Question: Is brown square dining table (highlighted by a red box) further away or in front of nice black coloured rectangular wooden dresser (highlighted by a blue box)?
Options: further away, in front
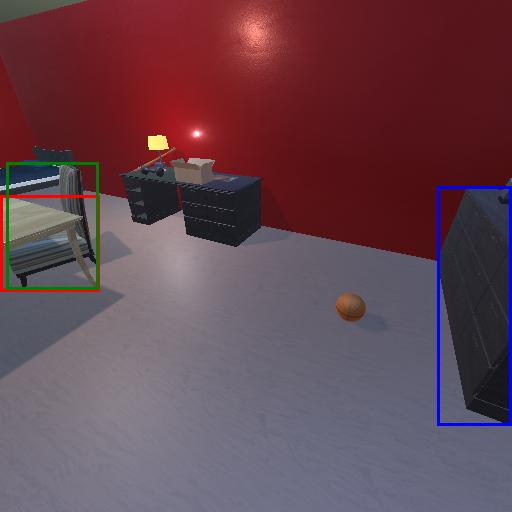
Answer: further away